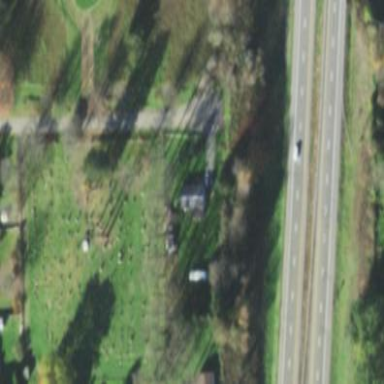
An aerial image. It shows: Cemetery.